Question: I have an app that stores user events in history. The events are added on one controller and are displayed in a controller within a different tab.
I would like to add a visual confirmation that an event has been recorded when a user taps "save button". I'm thinking of animating an interface element to move towards a tab bar controller that is responsible for showing records to the user.

In order to do so, I'm thinking of animating the center point of one of my interface elements. I know how to animate the center point, but it does so in a straight line. Is there some way to accomplish this?
'''
CGPoint center = self.ratingReticle.center;
[UIView animateWithDuration:0.6 delay:0 options:UIViewAnimationCurveEaseIn animations:^{
//move the element offscreen
self.ratingReticle.center = CGPointMake(260,500);
} completion:^(BOOL finished) {
//hide the interace element once it is offscreen
self.ratingReticle.alpha = 0;
//restore the position of the interface element
self.ratingReticle.center = center;
[ UIView animateWithDuration:0.4 animations:^{
//fade the element back at the original position
self.ratingReticle.alpha = 1;
} completion:^(BOOL finished) {
}];
}];
'''
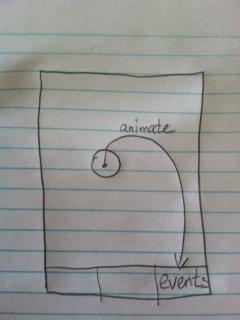
Answer: You could that using Core Animation to move your object along a Bezier curve using 'CAKeyFrameAnimation'.
'''
-(void)animate
{
CAKeyframeAnimation *posAnim = [CAKeyframeAnimation animationWithKeyPath:@"position"];
posAnim.path = [self bezierPath];
[image.layer addAnimation:posAnim forKey:@"posAnim"];
}
'''
where 'bezierPath' returns a 'CGPathRef' that suits your case.